Question: I have a map developed with javascript Google Maps API V3 that loads 3 GeoJSON layers. I added some addListener functions in order to get the information of each layer when is clicked:
'''
layer1.addListener('click', function() {
alert("layer1");
});
layer2.addListener('click', function() {
alert("layer2");
});
layer3.addListener('click', function() {
alert("layer3");
});
'''
Some of these layers are overlapping themeselves like this
At this point I am only able to acquire top layer information (the top layer listener is the only one triggered) and I want to get the information from all the layers.
After seeing that behaviour, I tried to have a global map addListener triggered when a user clicks on map
'''
map.addListener('click', function(event) {
//alert("map click");
console.log(event);
});
'''
I added this listener function attached to the map object but it is not triggered when a feature is clicked (it seems that feature listener takes precedence over map listener).
What can I do to get all the layers information under a latlng point?
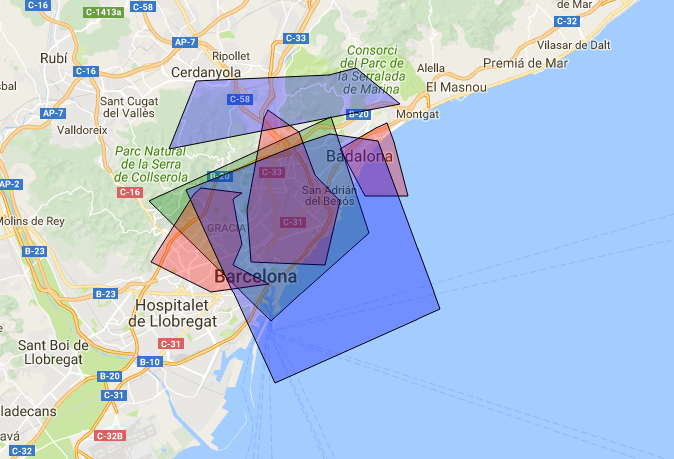
Answer: The suggestion with "normal" Google Maps Polygons, KmlLayers, FusionTablesLayers, is to make them not take mouse events (set 'clickable: false'), but it looks like DataLayer Polygons doen't use the 'clickable: false' property of the <URL>.
One option would be to translate the DataLayer Polygons to <URL> contain the clicked point.
<URL>
'''
var map;
var layer1;
var layer2;
var layer3;
var polygons = [];
function initMap() {
map = new google.maps.Map(document.getElementById('map'), {
zoom: 10,
center: {
lat: 41.5224,
lng: 2.1455
}
});
layer1 = new google.maps.Data();
layer2 = new google.maps.Data();
layer3 = new google.maps.Data();
layer1.addListener('addfeature', createPolygons);
layer2.addListener('addfeature', createPolygons);
layer3.addListener('addfeature', createPolygons);
// Load GeoJSONs.
layer1.addGeoJson({
"type": "FeatureCollection",
"features": [{
"type": "Feature",
"properties": {
"name": "tsstwstae",
"desc": "taeae"
},
"geometry": {
"type": "Polygon",
"coordinates": [
[
[2.2254180908203125, 41.46717104920911],
[2.1004486083984375, 41.42393631848872],
[2.1838760375976562, 41.362122449727956],
[2.2511672973632812, 41.407200866420744],
[2.2267913818359375, 41.46356925533331],
[2.2254180908203125, 41.46717104920911]
]
]
}
}]
});
layer2.addGeoJson({
"type": "FeatureCollection",
"features": [{
"type": "Feature",
"properties": {
"name": "test1",
"desc": "test1"
},
"geometry": {
"type": "Polygon",
"coordinates": [
[
[2.1790695190429688, 41.466399253078876],
[2.167739868164062, 41.41904486310779],
[2.1704864501953125, 41.39226405354582],
[2.2209548950195312, 41.39097623653649],
[2.231597900390625, 41.42393631848872],
[2.2144317626953125, 41.43680680891725],
[2.2034454345703125, 41.459452674486556],
[2.1818161010742188, 41.470772643007564],
[2.1790695190429688, 41.466399253078876]
]
]
}
}, {
"type": "Feature",
"properties": {
"name": "test2",
"desc": "test2"
},
"geometry": {
"type": "Polygon",
"coordinates": [
[
[2.256317138671875, 41.46151099757483],
[2.231597900390625, 41.45070407253965],
[2.2487640380859375, 41.42625319507269],
[2.278289794921875, 41.42625319507269],
[2.2683334350585938, 41.45404926555731],
[2.2638702392578125, 41.46408380956508],
[2.256317138671875, 41.46151099757483]
]
]
}
}, {
"type": "Feature",
"properties": {
"name": "test3",
"desc": "test3"
},
"geometry": {
"type": "Polygon",
"coordinates": [
[
[2.<PHONE>, 41.42754031300878],
[2.1018218994140625, 41.39226405354582],
[2.1430206298828125, 41.377066187268866],
[2.182846069335937, 41.380930388318],
[2.1581268310546875, 41.39097623653649],
[2.1639633178710938, 41.40153558289846],
[2.1605300903320312, 41.413638089039786],
[2.1577835083007812, 41.4249660516211],
[2.<PHONE>, 41.427797733534135],
[2.1361541748046875, 41.430371882652814],
[2.<PHONE>, 41.42754031300878]
]
]
}
}]
});
layer3.addGeoJson({
"type": "FeatureCollection",
"features": [{
"type": "Feature",
"properties": {
"name": "test1",
"desc": "test1"
},
"geometry": {
"type": "Polygon",
"coordinates": [
[
[2.2061920166015625, 41.453534631705814],
[2.1258544921875, 41.429342235252946],
[2.1869659423828125, 41.329904449073865],
[2.300262451171875, 41.368048825311206],
[2.2576904296875, 41.454563895325855],
[2.2247314453125, 41.45816618938139],
[2.2061920166015625, 41.453534631705814]
]
]
}
}, {
"type": "Feature",
"properties": {
"name": "test2",
"desc": "test2"
},
"geometry": {
"type": "Polygon",
"coordinates": [
[
[2.2240447998046875, 41.48852043212608],
[2.132720947265625, 41.48569140009698],
[2.1138381958007812, 41.4504467428547],
[2.2724533081054688, 41.47334508750842],
[2.242584228515625, 41.49237800399966],
[2.2240447998046875, 41.48852043212608]
]
]
}
}]
});
layer1.setStyle({
fillColor: 'green',
opacity: 0.5,
strokeWeight: 1,
clickable: false
});
layer2.setStyle({
fillColor: 'red',
opacity: 0.5,
strokeWeight: 1,
clickable: false
});
layer3.setStyle({
fillColor: 'blue',
opacity: 0.5,
strokeWeight: 1,
clickable: false
});
layer1.setMap(map);
layer2.setMap(map);
layer3.setMap(map);
var layers = [];
layers.push(layer1);
layers.push(layer2);
layers.push(layer3);
map.addListener('click', function(event) {
document.getElementById('status').innerHTML = "";
for (var i = 0; i < polygons.length; i++) {
if (google.maps.geometry.poly.containsLocation(event.latLng, polygons[i])) {
document.getElementById('status').innerHTML += "polygon " + i + " name=" + polygons[i].name + " desc=" + polygons[i].desc + "<br>";
}
}
});
function getAllProperties(pointLatLng) {
for (var key in layers) {
var layer = layers[key];
layer.forEach(function(feature) {
var gaGeom = feature.getGeometry();
});
}
}
layer1.setMap(null);
layer2.setMap(null);
layer3.setMap(null);
}
google.maps.event.addDomListener(window, "load", initMap);
function createPolygons(e) {
if (e.feature.getGeometry().getType() == "Polygon") {
var paths = [];
for (var i = 0; i < e.feature.getGeometry().getArray().length; i++) {
var path = [];
paths.push(e.feature.getGeometry().getAt(i).getArray());
}
}
var polygon = new google.maps.Polygon({
paths: paths,
map: map,
clickable: false,
name: e.feature.getProperty('name'),
desc: e.feature.getProperty('desc')
});
polygons.push(polygon);
}
'''
'''
html,
body,
#map {
height: 100%;
width: 100%;
margin: 0;
padding: 0;
}
'''
'''
<script src="https://maps.googleapis.com/maps/api/js?libraries=geometry&key=AIzaSyCkUOdZ5y7hMm0yrcCQoCvLwzdM6M8s5qk"></script>
<div id="status"></div>
<div id="map"></div>
'''